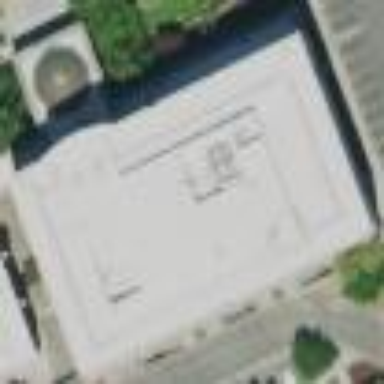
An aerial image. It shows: Public courthouse building colored in light gray.